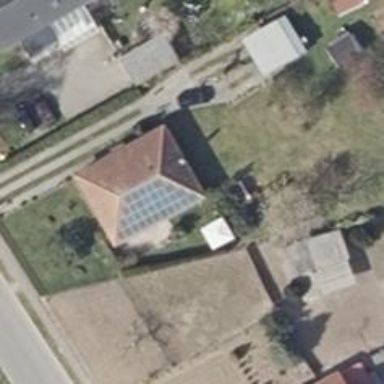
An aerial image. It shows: Small solar photovoltaic panel generator is producing electricity.